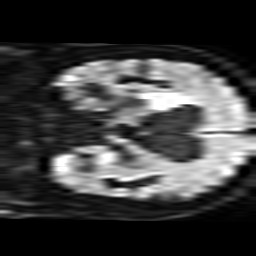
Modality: TRACE
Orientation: coronal
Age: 86
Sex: male
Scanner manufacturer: philips
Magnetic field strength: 3 T
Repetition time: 4.003 s
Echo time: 0.06119 s